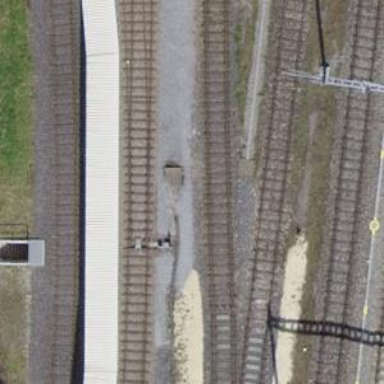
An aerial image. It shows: Railway switch.